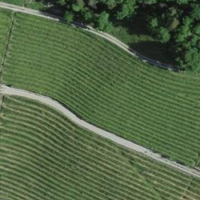
EUNIS habitat code: 40
Species observed at this site:
Vicia hirsuta
Centaurea scabiosa
Aster amellus
Salvia pratensis